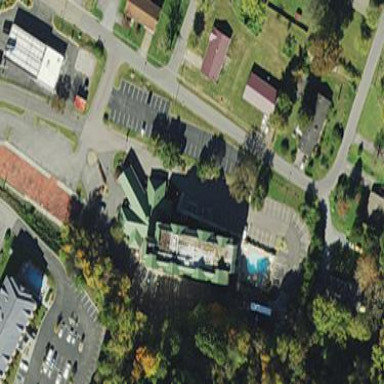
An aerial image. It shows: Hotel building suitable for tourism.